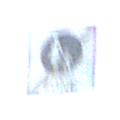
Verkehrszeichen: EndeFussgaengerzone
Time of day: SunriseSunset
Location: Outdoor (Nature)
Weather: PartlyCloudy
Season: NotSpecified
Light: Natural